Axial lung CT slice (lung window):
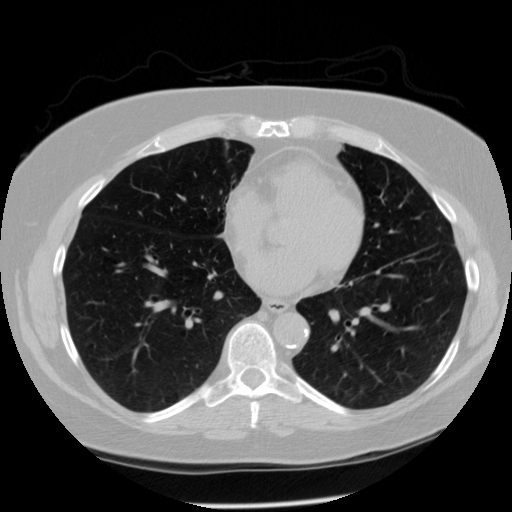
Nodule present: no